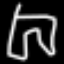
Label: pants